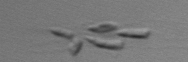
Label: Dinobryon